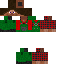
A male human skin with medium skin, wearing brown long hair dressed in a blue hoodie and black pants, featuring a closed mouth.